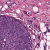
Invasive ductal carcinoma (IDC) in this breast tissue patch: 0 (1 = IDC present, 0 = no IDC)